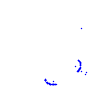
Particle: pion